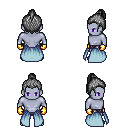
a pixel art fantasy rpg character, male body template, dark elf, purple skin, overskirt, metal pants, gray short topknot hairstyle, gold gloves, four views (front, back, left, right), 2x2 character sprite sheet, small pixel art, hard edges, no anti-aliasing